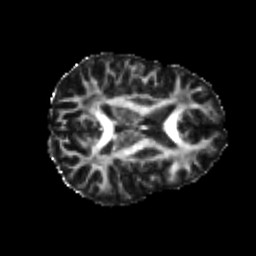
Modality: FA
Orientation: axial
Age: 22
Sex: female
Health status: healthy
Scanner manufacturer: philips
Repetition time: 7.388 s
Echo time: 0.08599 s